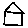
Label: house